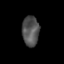
Tissue: skin
Cell type: Epithelial cells
Senescence score: 0.2822
Nuclear area (px): 501
Mean DAPI intensity: 81.992